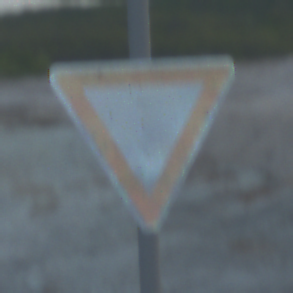
Verkehrszeichen: VorfahrtGewaehren
Umgebung: Outdoor, Beach
Tageszeit: SunriseSunset
Wetter: PartlyCloudy
Licht: Natural
Jahreszeit: NotSpecified
Kontrast: LowContrast